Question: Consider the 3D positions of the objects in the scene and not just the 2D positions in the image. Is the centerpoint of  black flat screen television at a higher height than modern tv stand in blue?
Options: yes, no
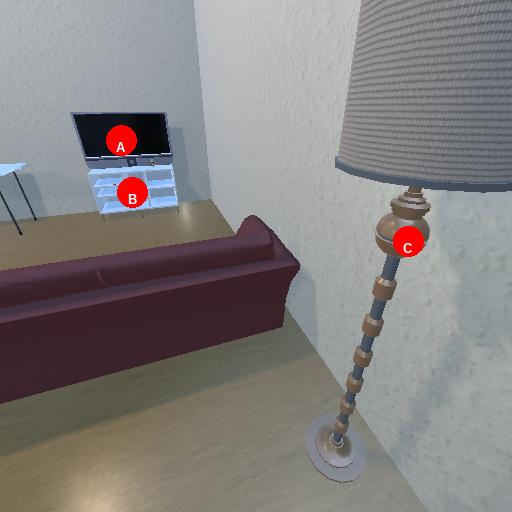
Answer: yes